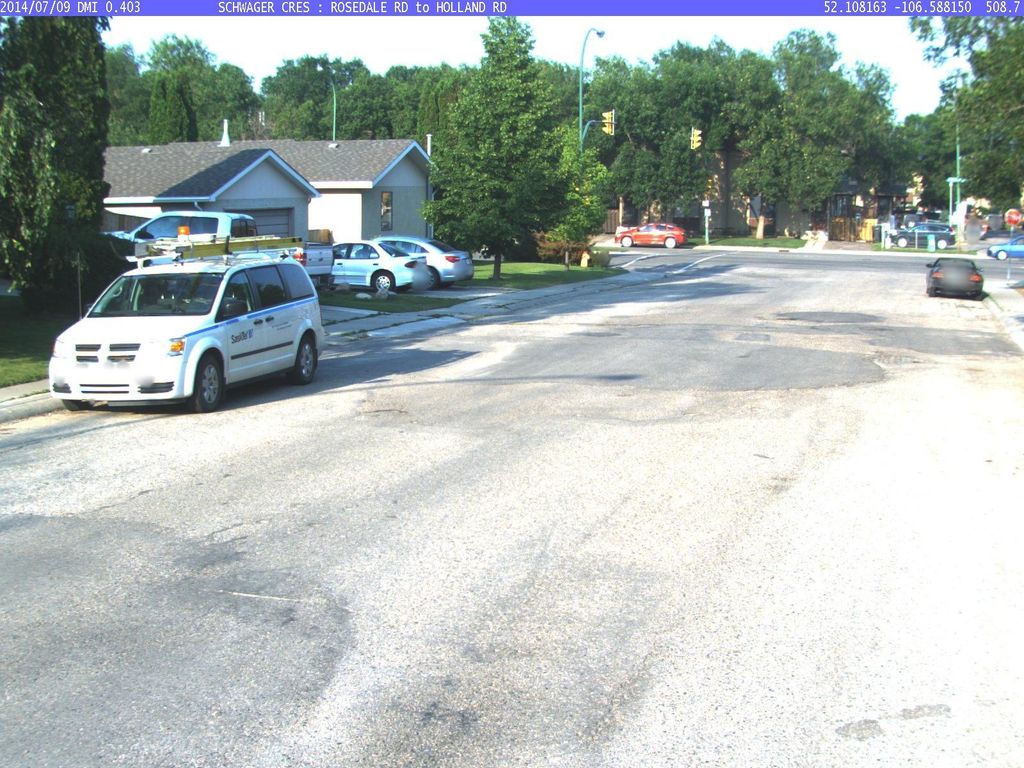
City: saskatoon